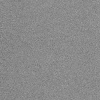
Atmospheric dust classification: dusty